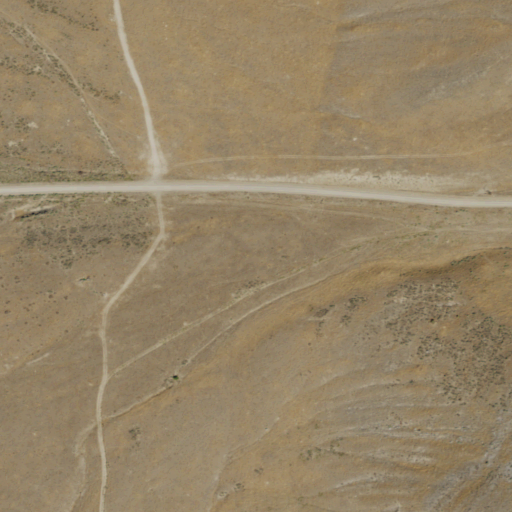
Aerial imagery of valley in Nevada named Mullen Canyon containing grassland, shrub, and open development